Interaction volume radius: 10 \u00c5
Interaction volume height: 15 \u00c5
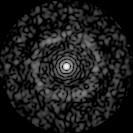
Disorder parameter: 0.8107